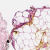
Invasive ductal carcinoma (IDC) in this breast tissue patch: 0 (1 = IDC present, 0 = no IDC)